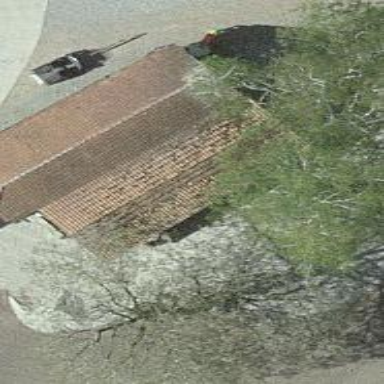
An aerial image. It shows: Rural barn.